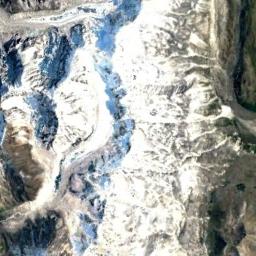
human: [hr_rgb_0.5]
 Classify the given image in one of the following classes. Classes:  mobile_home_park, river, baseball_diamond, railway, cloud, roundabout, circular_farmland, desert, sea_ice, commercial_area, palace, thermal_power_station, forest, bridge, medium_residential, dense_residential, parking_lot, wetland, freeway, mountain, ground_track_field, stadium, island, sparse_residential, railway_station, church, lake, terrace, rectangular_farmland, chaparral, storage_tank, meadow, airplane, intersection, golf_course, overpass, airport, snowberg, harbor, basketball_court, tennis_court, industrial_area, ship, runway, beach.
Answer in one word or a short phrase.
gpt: snowberg